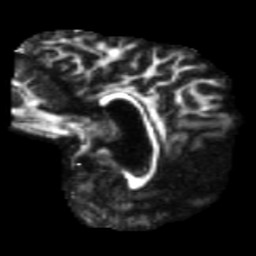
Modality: FA
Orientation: sagittal
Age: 46
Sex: male
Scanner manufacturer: siemens
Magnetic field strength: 3 T
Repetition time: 5.47 s
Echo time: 0.0854 s